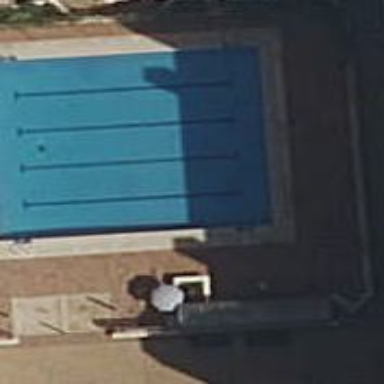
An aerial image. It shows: Swimming pool located in leisure land.